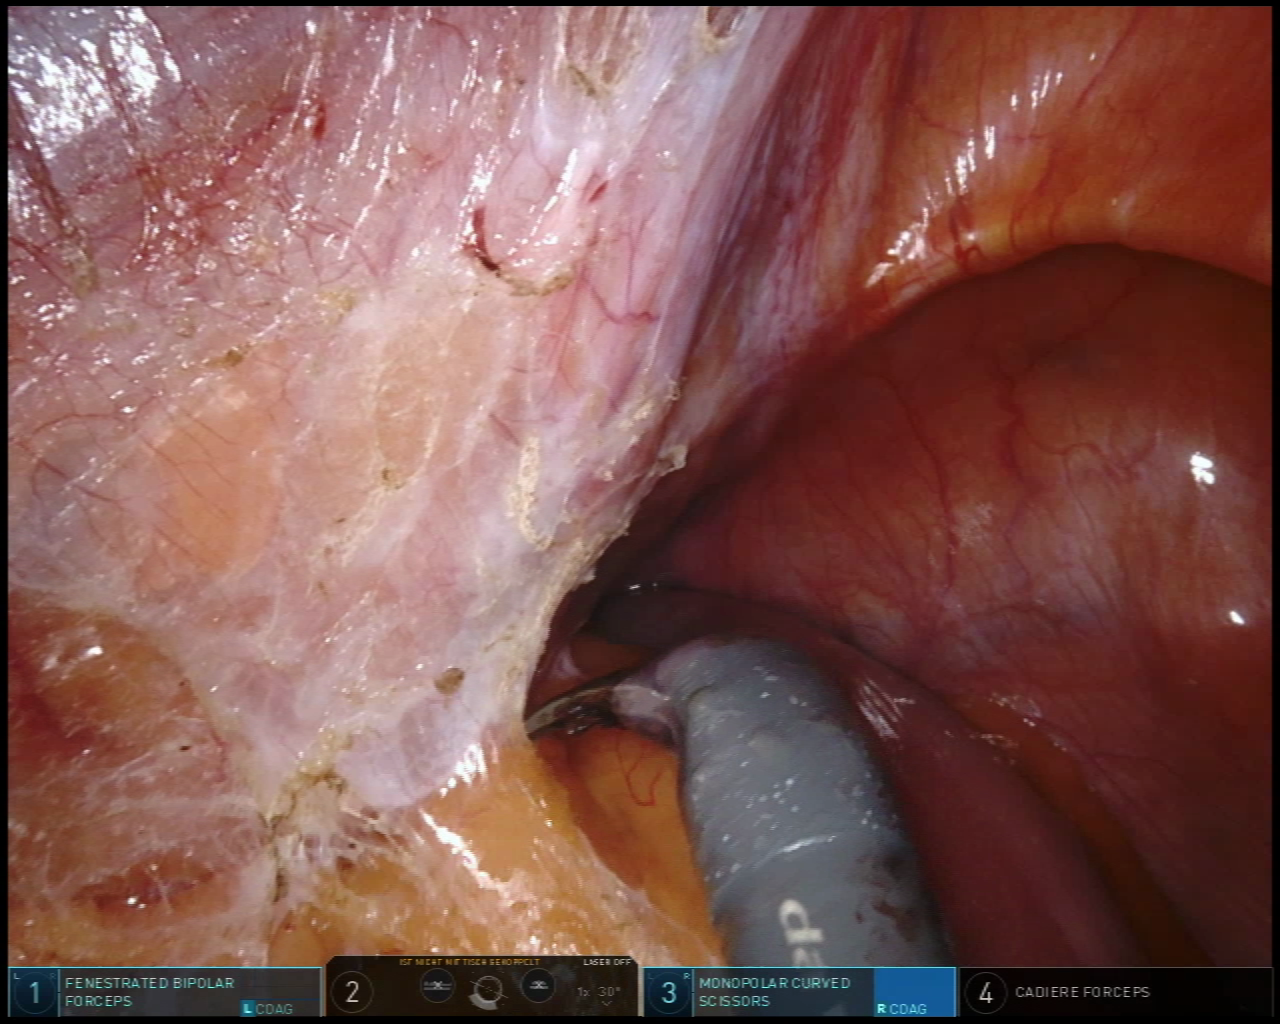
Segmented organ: abdominal_wall
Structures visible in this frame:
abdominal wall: yes
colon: yes
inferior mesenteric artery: no
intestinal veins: no
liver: no
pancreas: no
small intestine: no
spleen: no
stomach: no
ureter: no
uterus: no
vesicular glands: no